Question: What I am trying to produce is something similar to this plot:
<URL>
Which is a contour plot representing 68%, 95%, 99.7% of the particles comprised in two data sets.
So far, I have tried to implement a gaussain KDE estimate, and plotting those particles gaussians on a contour.
Files are added here <URL>
'''
from scipy.stats import gaussian_kde
import matplotlib.pyplot as plt
import numpy as np
# My data
x = RelDist
y = RadVel
# Peform the kernel density estimate
k = gaussian_kde(np.vstack([RelDist, RadVel]))
xi, yi = np.mgrid[x.min():x.max():x.size**0.5*1j,y.min():y.max():y.size**0.5*1j]
zi = k(np.vstack([xi.flatten(), yi.flatten()]))
fig = plt.figure()
ax = fig.gca()
CS = ax.contour(xi, yi, zi.reshape(xi.shape), colors='darkslateblue')
plt.clabel(CS, inline=1, fontsize=10)
ax.set_xlim(20, 800)
ax.set_ylim(-450, 450)
ax.set_xscale('log')
plt.show()
'''
Producing this:

Where 1) I do not know how to necessarily control the bin number in gaussain kde, 2) The contour labels are all zero, 3) I have no clue on determining the percentiles.
Any help is appreciated.
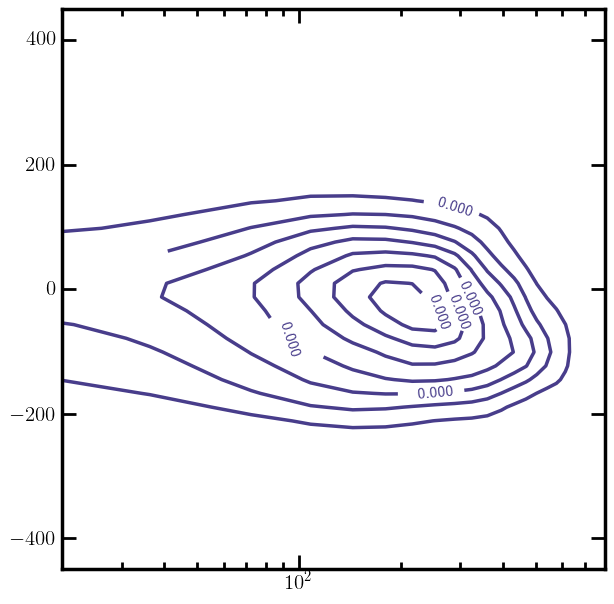
Answer: taken from this <URL> documentation
you can transform your data zi to a percentage scale (0-1) and then contour plot.
You can also manually determine the levels of the countour plot when you call plt.contour().
Below is an example with 2 randomly generated normal bivariate distributions:
'''
delta = 0.025
x = y = np.arange(-3.0, 3.01, delta)
X, Y = np.meshgrid(x, y)
Z1 = plt.mlab.bivariate_normal(X, Y, 1.0, 1.0, 0.0, 0.0)
Z2 = plt.mlab.bivariate_normal(X, Y, 1.5, 0.5, 1, 1)
Z = 10* (Z1- Z2)
#transform zi to a 0-1 range
Z = Z = (Z - Z.min())/(Z.max() - Z.min())
levels = [0.68, 0.95, 0.997]
origin = 'lower'
CS = plt.contour(X, Y, Z, levels,
colors=('k',),
linewidths=(3,),
origin=origin)
plt.clabel(CS, fmt='%2.3f', colors='b', fontsize=14)
'''
<URL>
Using the data you provided the code works just as well:
'''
from scipy.stats import gaussian_kde
import matplotlib.pyplot as plt
import numpy as np
RadVel = np.loadtxt('RadVel.txt')
RelDist = np.loadtxt('RelDist.txt')
x = RelDist
y = RadVel
k = gaussian_kde(np.vstack([RelDist, RadVel]))
xi, yi = np.mgrid[x.min():x.max():x.size**0.5*1j,y.min():y.max():y.size**0.5*1j]
zi = k(np.vstack([xi.flatten(), yi.flatten()]))
#set zi to 0-1 scale
zi = (zi-zi.min())/(zi.max() - zi.min())
zi =zi.reshape(xi.shape)
#set up plot
origin = 'lower'
levels = [0,0.1,0.25,0.5,0.68, 0.95, 0.975,1]
CS = plt.contour(xi, yi, zi,levels = levels,
colors=('k',),
linewidths=(1,),
origin=origin)
plt.clabel(CS, fmt='%.3f', colors='b', fontsize=8)
plt.gca()
plt.xlim(10,1000)
plt.xscale('log')
plt.ylim(-200,200)
'''
<URL>